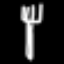
Label: fork